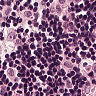
Metastatic tissue present: no